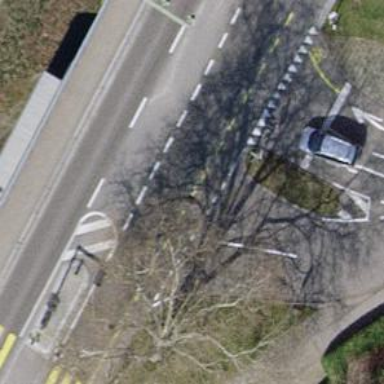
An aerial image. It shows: Unclassified asphalt road with sidewalk on the left side.